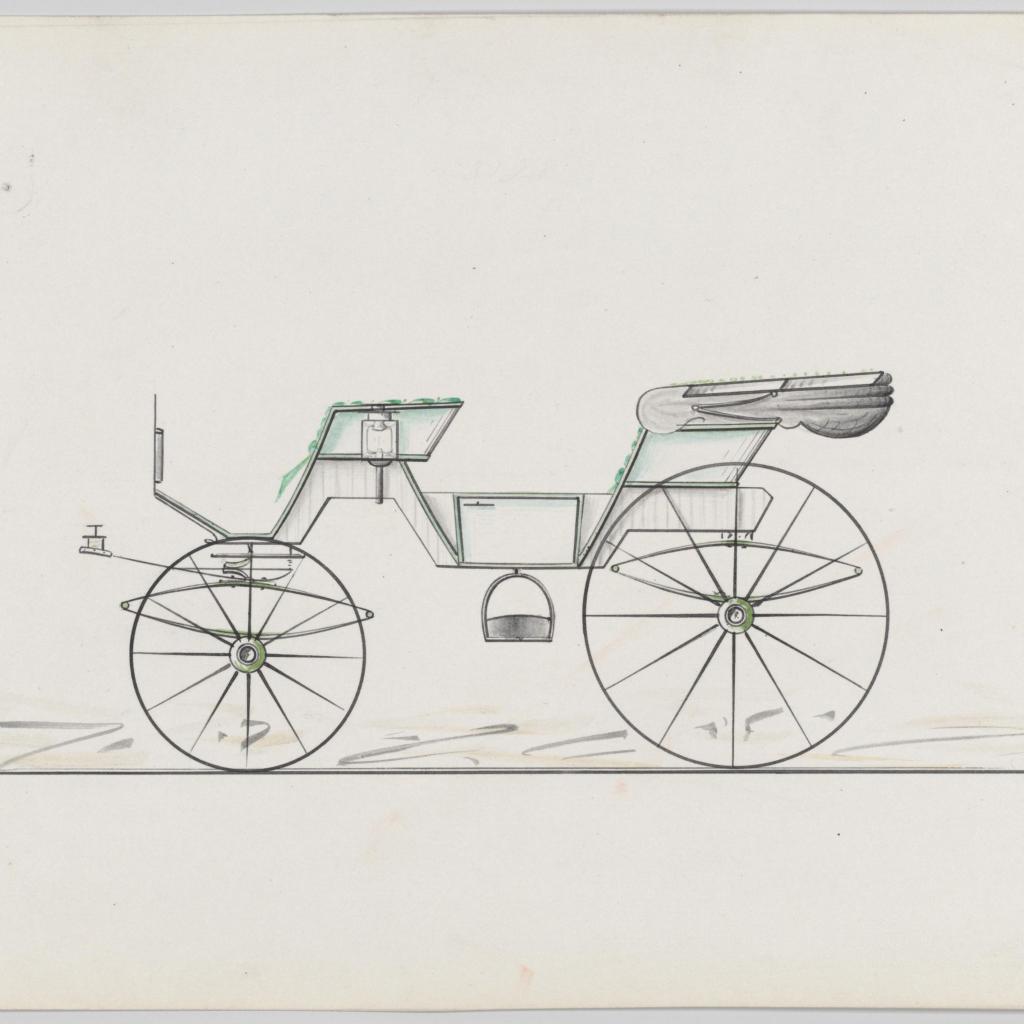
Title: Design for 2 seat Cabriolet Phaeton, no. 3128a
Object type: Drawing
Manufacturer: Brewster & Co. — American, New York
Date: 1875
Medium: Graphite, pen and black ink, watercolor and gouache
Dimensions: Sheet: 6 1/4 x 9 1/4 in. (15.9 x 23.5 cm)
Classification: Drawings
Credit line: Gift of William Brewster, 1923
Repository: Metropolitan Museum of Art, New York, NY